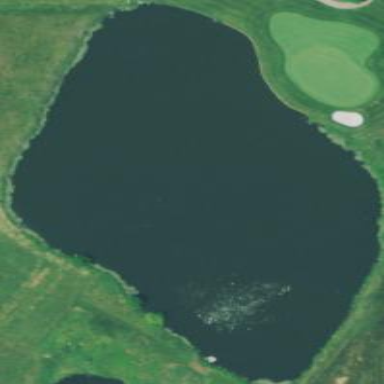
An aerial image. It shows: Water hazard on golf course. The hazard is natural water feature.